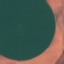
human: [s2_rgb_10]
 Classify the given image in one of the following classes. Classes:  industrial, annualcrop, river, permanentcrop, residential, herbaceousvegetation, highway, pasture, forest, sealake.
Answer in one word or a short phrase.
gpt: AnnualCrop